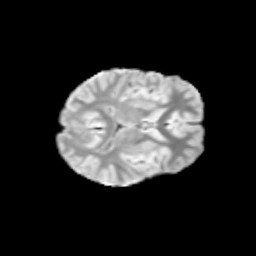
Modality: T2w
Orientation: axial
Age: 11
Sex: male
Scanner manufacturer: siemens
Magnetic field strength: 3 T
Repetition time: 3.8 s
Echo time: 0.07 s